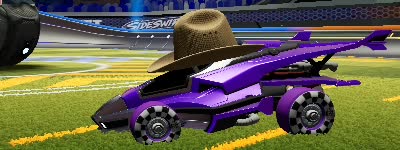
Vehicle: aftershock